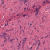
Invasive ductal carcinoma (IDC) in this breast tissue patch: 1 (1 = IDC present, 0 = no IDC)